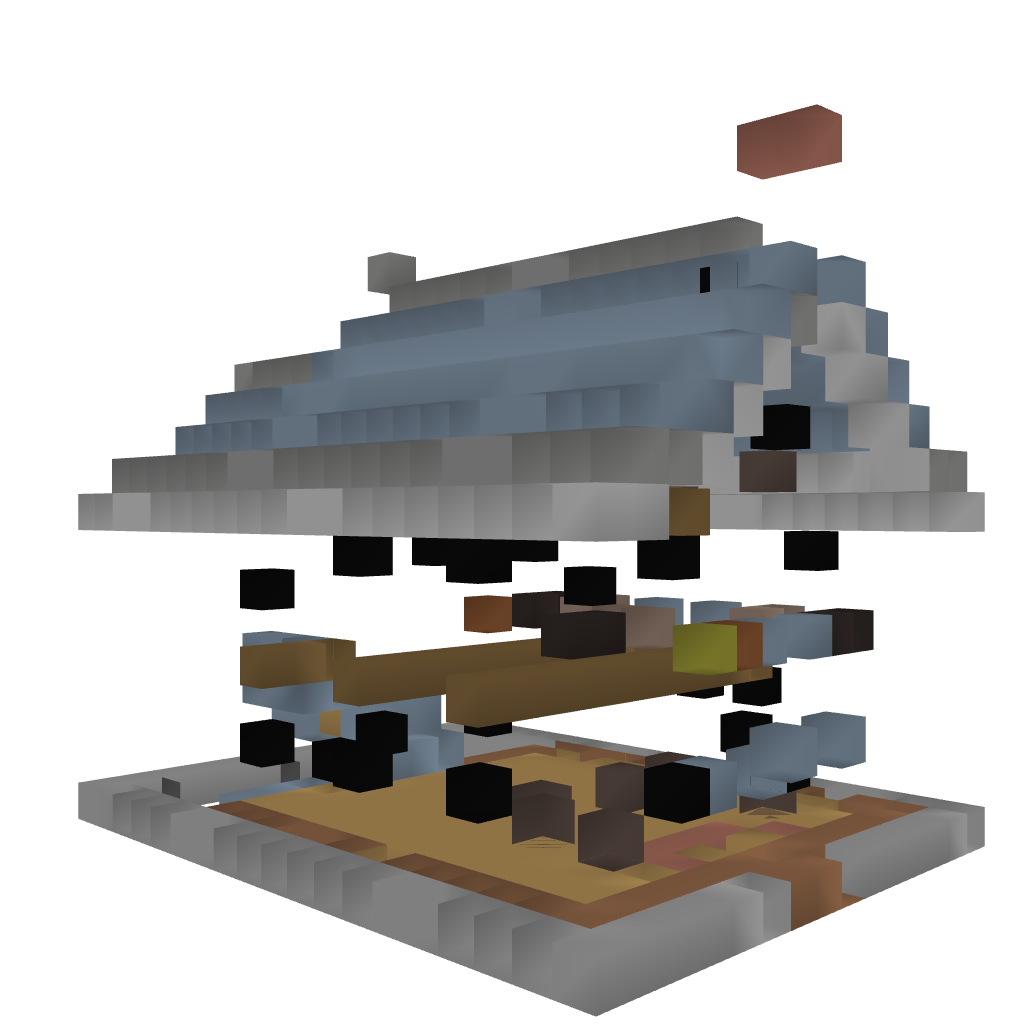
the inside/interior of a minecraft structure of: Small Rustic Inn